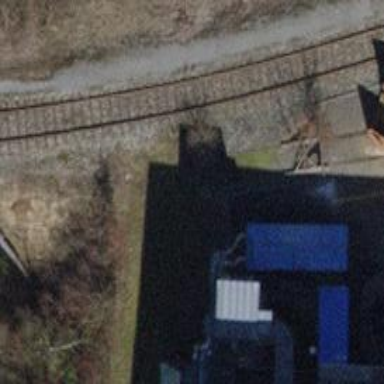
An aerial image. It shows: Railway buffer stop.